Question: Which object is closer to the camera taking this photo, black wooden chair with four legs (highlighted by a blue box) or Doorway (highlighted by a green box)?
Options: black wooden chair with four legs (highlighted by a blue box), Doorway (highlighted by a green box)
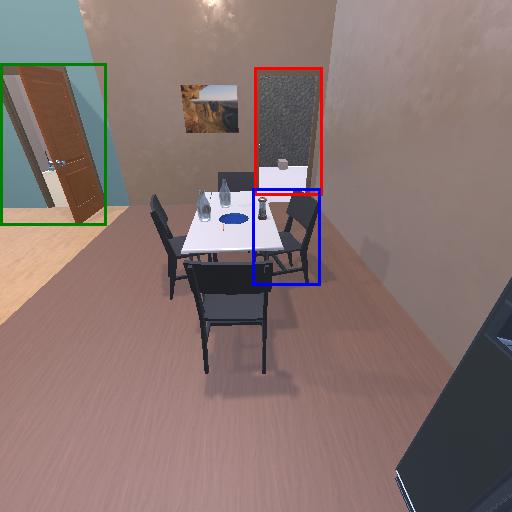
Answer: black wooden chair with four legs (highlighted by a blue box)